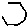
Label: hexagon